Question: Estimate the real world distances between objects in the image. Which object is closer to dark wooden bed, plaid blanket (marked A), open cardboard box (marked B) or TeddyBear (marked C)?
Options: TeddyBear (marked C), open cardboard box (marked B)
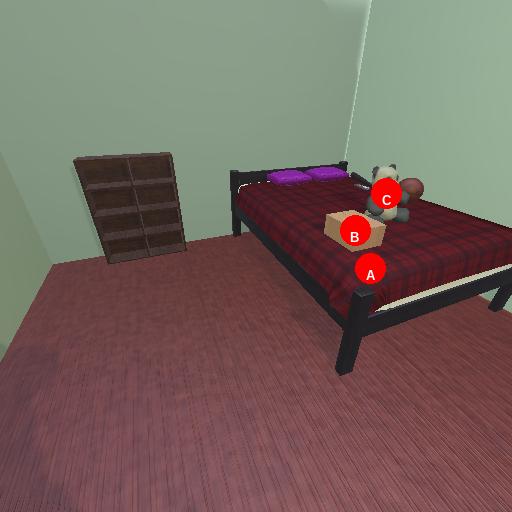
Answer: TeddyBear (marked C)